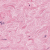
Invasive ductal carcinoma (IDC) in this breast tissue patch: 0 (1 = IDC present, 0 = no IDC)